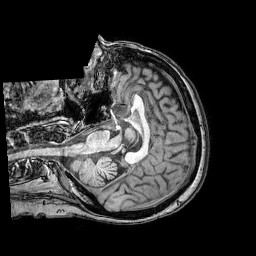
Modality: T1w
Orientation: axial
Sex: female
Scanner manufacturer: philips
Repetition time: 0.008094 s
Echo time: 0.0037 s